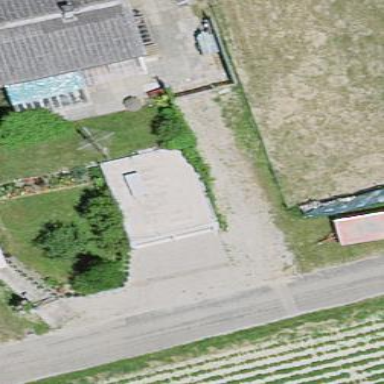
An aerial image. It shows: Garage.